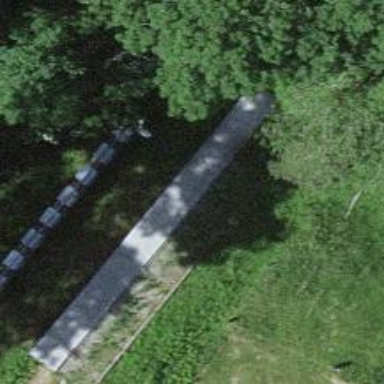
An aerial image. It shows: Retaining wall.